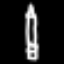
Label: pencil